Question: So, I have a class Window which 'JFrame', which is the larger window.

Then I have class 'MathematicalFunvtions' which also 'JFrame', which is the smaller window.
I want to combine them together in another class "Test" so they work together.
'''
public static void main(String args[]) {
Window mainwindow;
mainwindow = new Window();
mainwindow.setVisible(true);
MathematicalFunctions functions;
functions = new MathematicalFunctions(mainwindow);
}
'''
My way to do this is to give a reference of Window object as an argument to 'MathematicalFunctions' and let it do the work.
1. Question is... is it a good way of programming things?
2. When I send mainwindow to functions I would like to know inside that object, when main window is moved... so this object can track it and adjust to so they are always together.
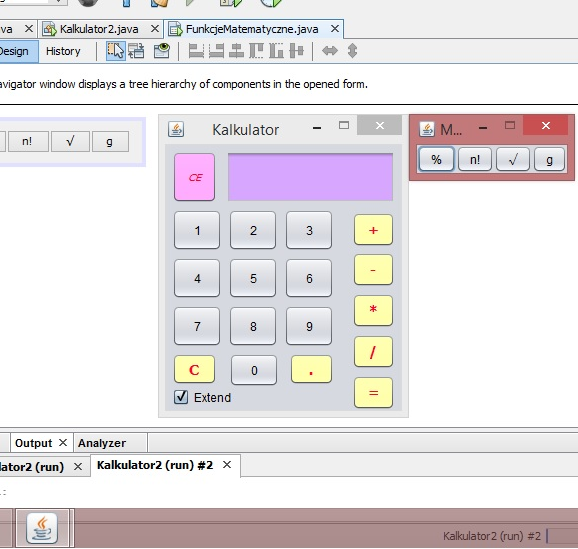
Answer: I didnt give up on research and finally i get it... i put this code in constructor of MathematicalFunctions:
'''
mainwindow.addComponentListener(new java.awt.event.ComponentAdapter() {
@Override
public void componentMoved(java.awt.event.ComponentEvent evt) {
GlowneComponentMoved(evt);
}
});
//and the listener....
private void GlowneComponentMoved(ComponentEvent evt)
{
this.setLocation( (Okno_Glowne.getX()+ Okno_Glowne.getWidth()+10), Okno_Glowne.getY());
}
'''
and it works how it should be. Every time i move bigger window, the small one follows :)
Whats more...
Also Ive made MathematicalFunction class JDialog extension
'''
public class MathematicalFunctions extends javax.swing.JDialog
'''
and the test class looks like before
'''
public static void main(String args[])
{
oknoo mainwindow;
mainwindow = new oknoo();
mainwindow.setVisible(true);
MathematicalFunctions funkcje;
funkcje = new MathematicalFunctions(OknoGlowne);
}
'''
;)